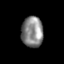
Tissue: skin
Cell type: Epithelial cells
Senescence score: 0.2439
Nuclear area (px): 650
Mean DAPI intensity: 135.111